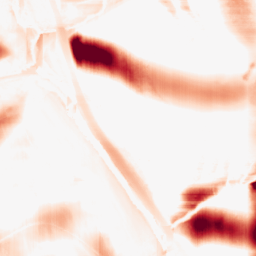
Category: morphological
Decomposition family: morphological_square
Decomposition parameters: operation: opening
size: 50
Upsampling method: linear_exact
Upsampling parameters: scale: 8
Upsampling scale: 8